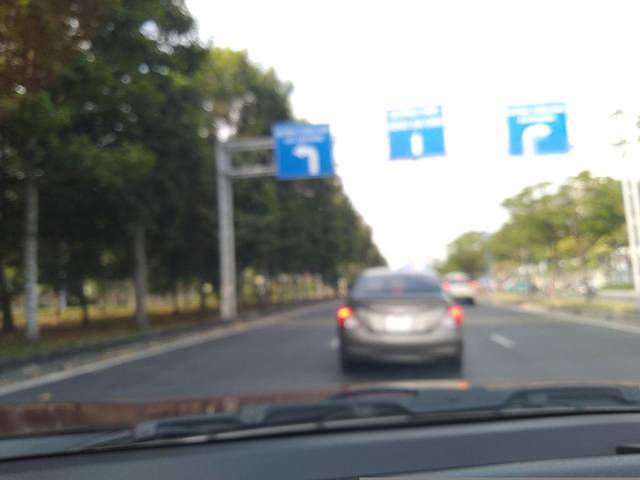
Region: Vietnam
Coordinates: 10.777, 106.729